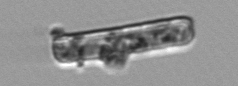
Label: Guinardia_delicatula